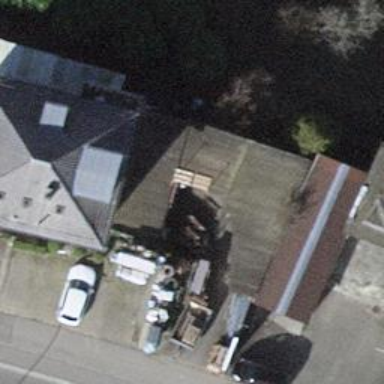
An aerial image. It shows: View of roof of building.